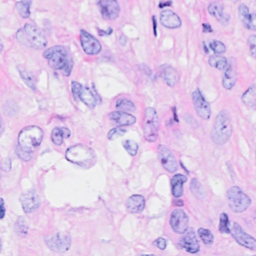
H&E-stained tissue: Breast